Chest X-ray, AP view. Patient: 70 years old, sex F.
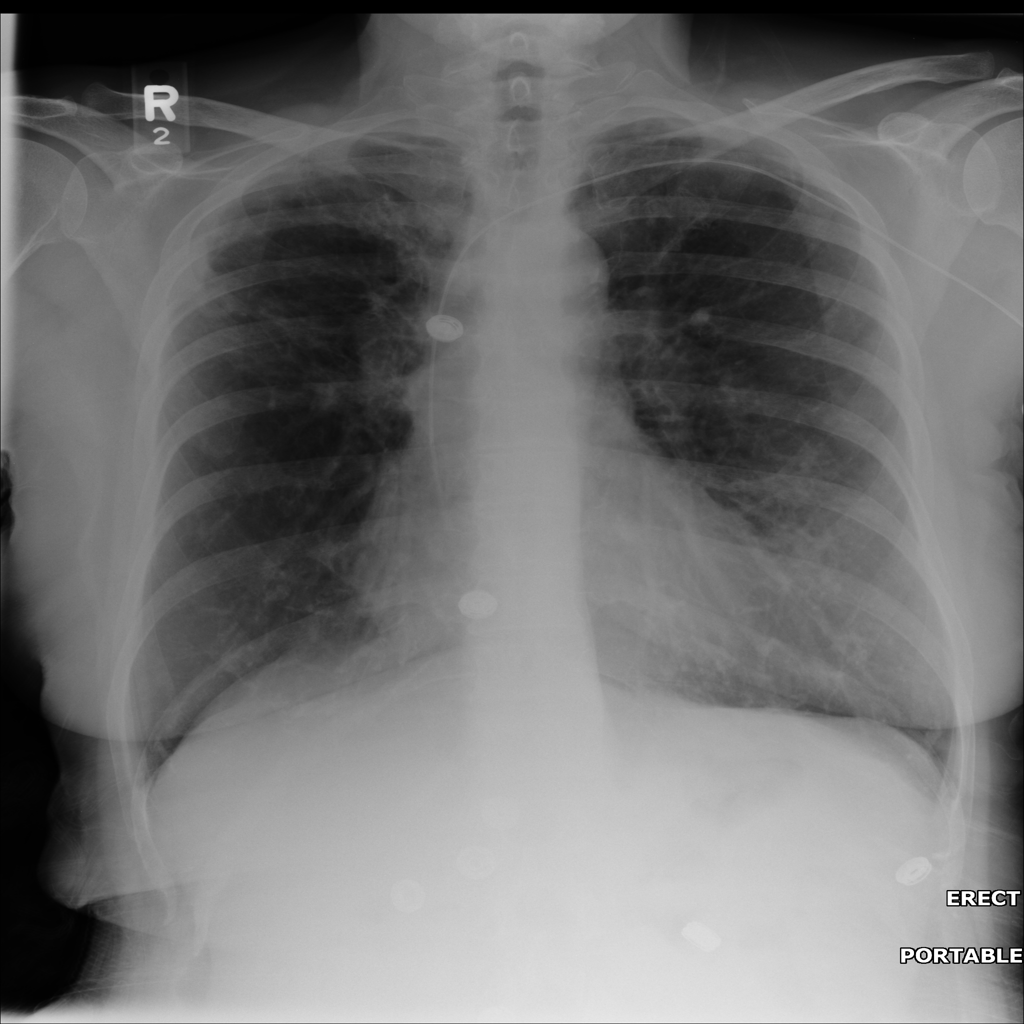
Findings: No Finding